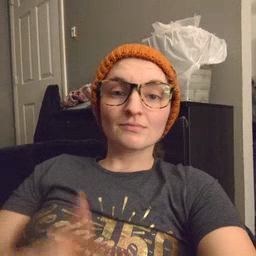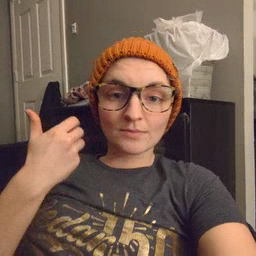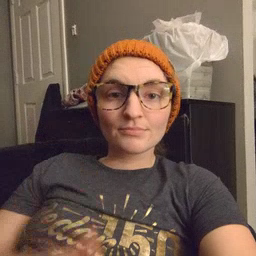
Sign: tiger